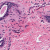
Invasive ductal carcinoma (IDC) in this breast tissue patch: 0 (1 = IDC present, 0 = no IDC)